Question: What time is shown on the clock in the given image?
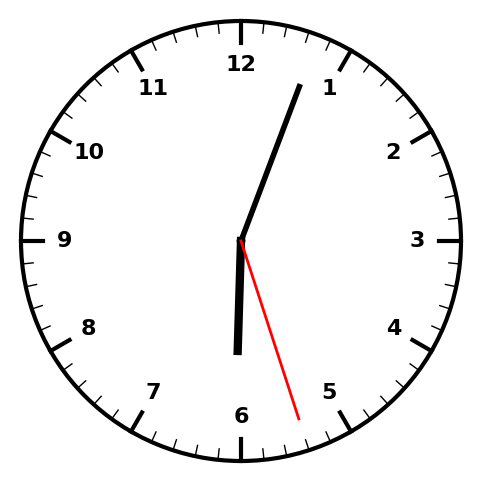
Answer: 06:03:27